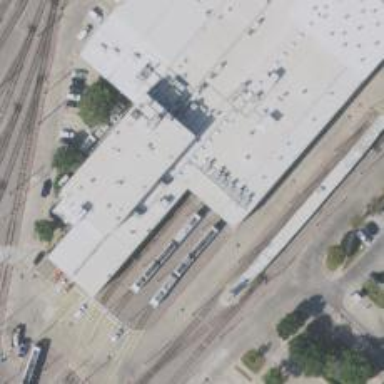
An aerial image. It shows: Light rail yard with electrified contact lines.